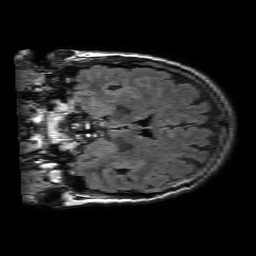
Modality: FLAIR
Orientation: coronal
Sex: female
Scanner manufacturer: philips
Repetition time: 11 s
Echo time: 0.125 s